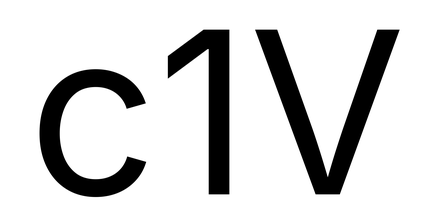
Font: Inter_Regular